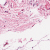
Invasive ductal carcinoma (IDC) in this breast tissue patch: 0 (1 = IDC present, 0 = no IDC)